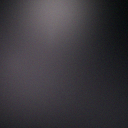
Screen state: off